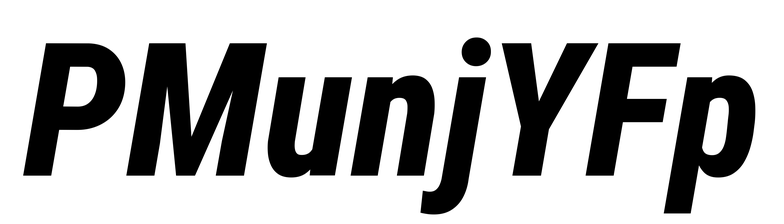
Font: Roboto-Italic_Condensed_ExtraBold_Italic